【题型】填空题　【知识点】平面几何　【难度】easy
如图，$BD = CD$，$AE:DE = 1:2$，延长 $BE$ 交 $AC$ 于 $F$，且 $AF = 4\text{cm}$，则 $AC$ 的长 = \underline{\hspace{3cm}} $\text{cm}$。

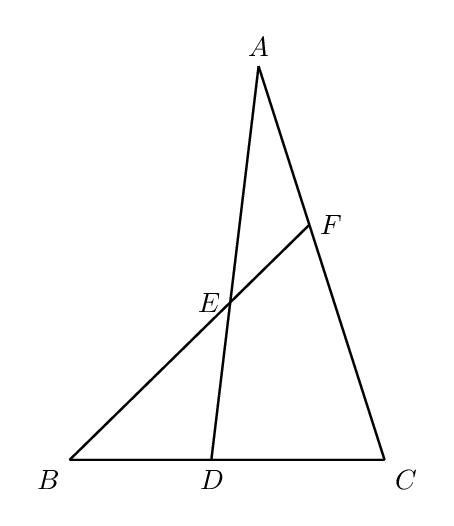
【解答】

\noindent \textbf{【答案】} $\boldsymbol{20}$

\vspace{0.2cm}
\noindent \textbf{【分析】} 此题考查了平行线分线段成比例定理，作出辅助线是解题关键．过$D$作$BF$的平行线交$AC$于$G$，利用平行线分线段成比例定理解答即可．

\vspace{0.2cm}
\noindent \textbf{【详解】} 解：过$D$作$BF$的平行线$DG$交$AC$于$G$，

$\because BD = CD$，$DG\parallel BF$，
$\therefore \dfrac{CD}{BD}=\dfrac{CG}{FG}$，$AF: FG = AE: ED = 1:2$，
$\therefore CG = FG$，

$\because AF = 4\mathrm{cm}$，
$\therefore FG = 2AF = CG = 8(\mathrm{cm})$，
$\therefore AC = 4 + 8 + 8 = 20(\mathrm{cm})$．
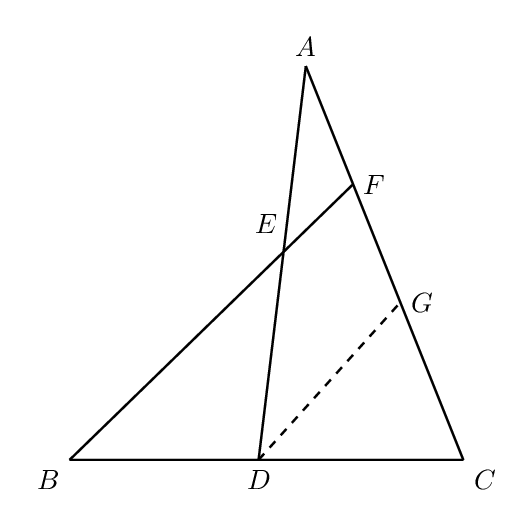